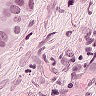
Metastatic tissue present: yes